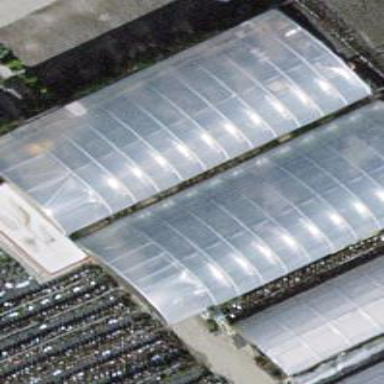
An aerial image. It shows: Greenhouse.